Interaction volume radius: 5 \u00c5
Interaction volume height: 45 \u00c5
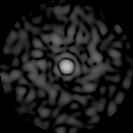
Disorder parameter: 0.8216